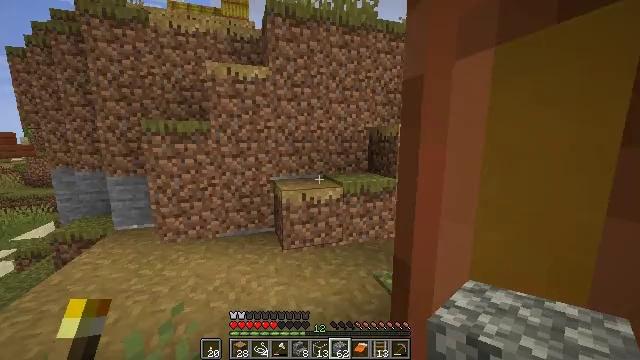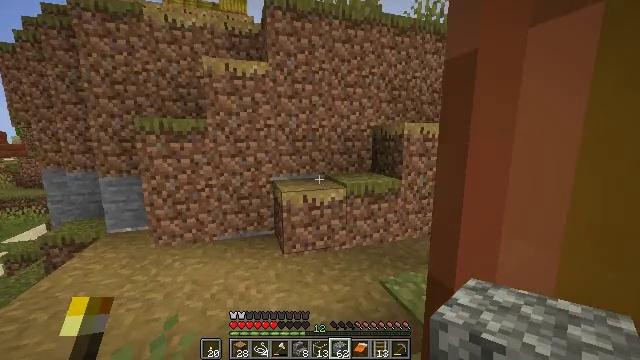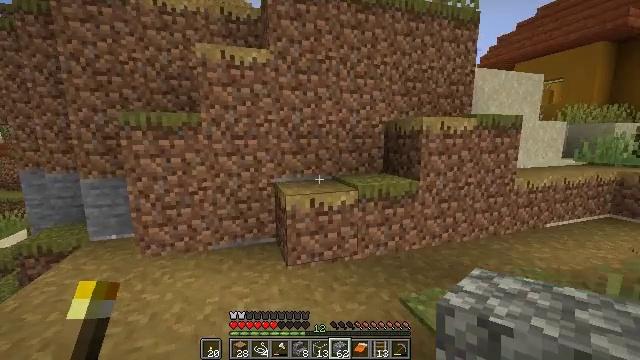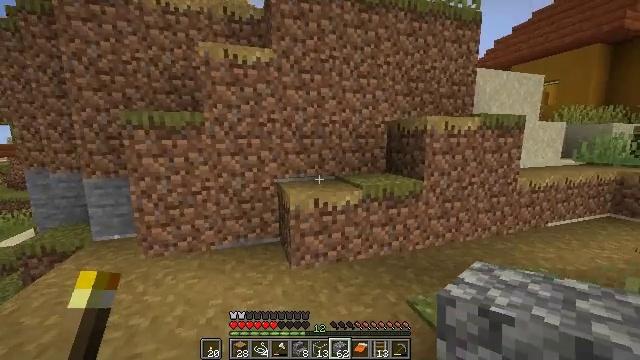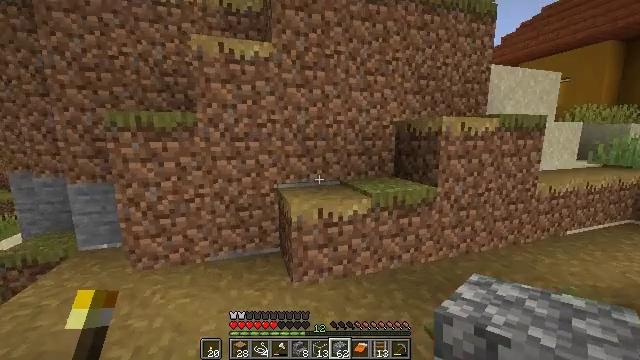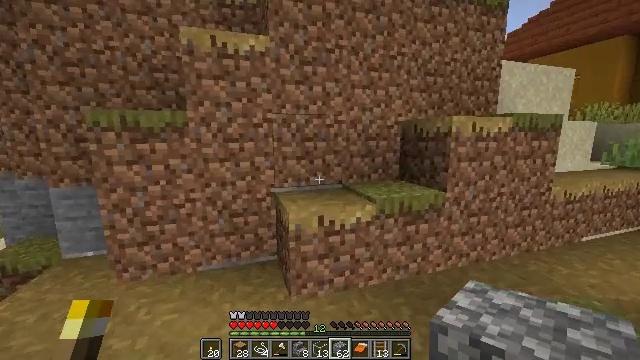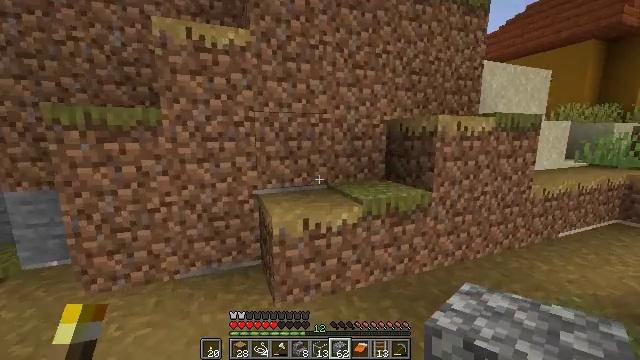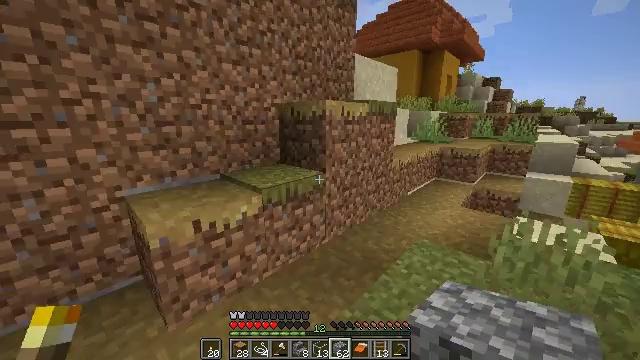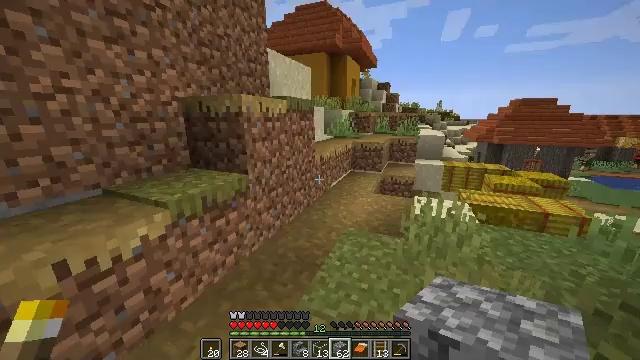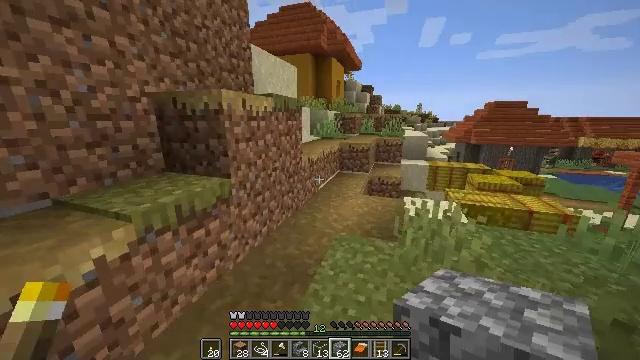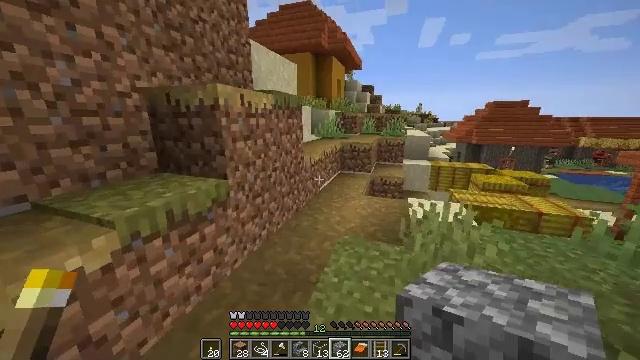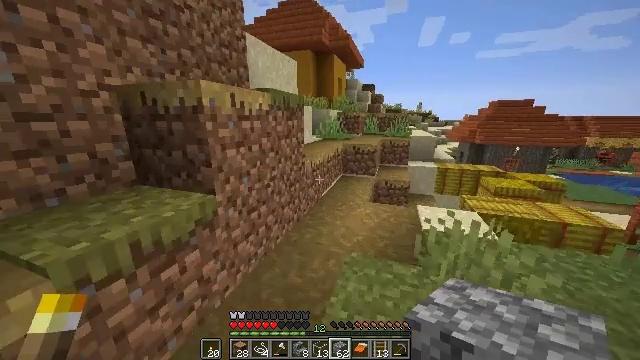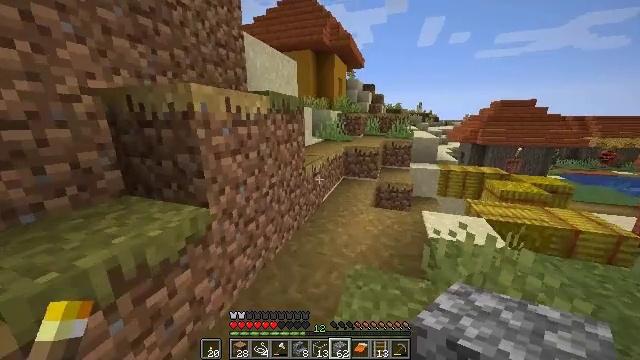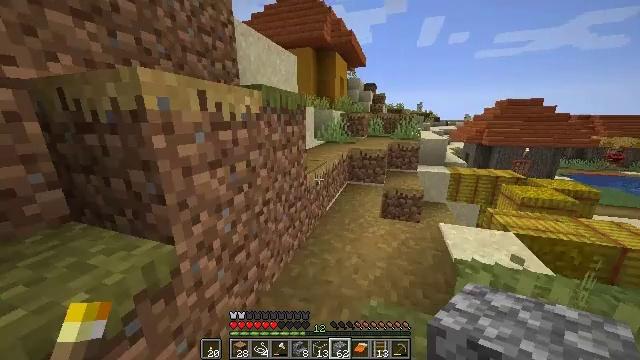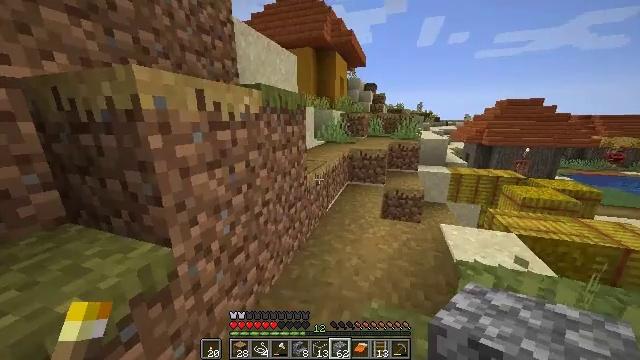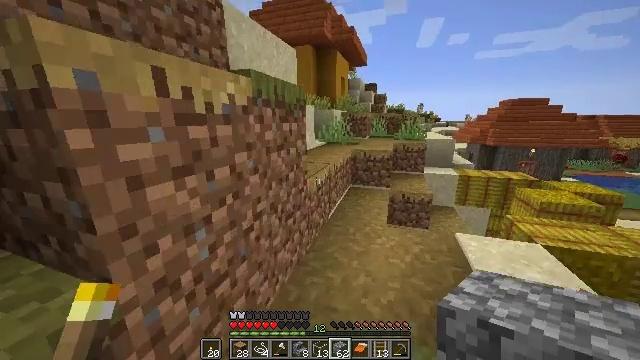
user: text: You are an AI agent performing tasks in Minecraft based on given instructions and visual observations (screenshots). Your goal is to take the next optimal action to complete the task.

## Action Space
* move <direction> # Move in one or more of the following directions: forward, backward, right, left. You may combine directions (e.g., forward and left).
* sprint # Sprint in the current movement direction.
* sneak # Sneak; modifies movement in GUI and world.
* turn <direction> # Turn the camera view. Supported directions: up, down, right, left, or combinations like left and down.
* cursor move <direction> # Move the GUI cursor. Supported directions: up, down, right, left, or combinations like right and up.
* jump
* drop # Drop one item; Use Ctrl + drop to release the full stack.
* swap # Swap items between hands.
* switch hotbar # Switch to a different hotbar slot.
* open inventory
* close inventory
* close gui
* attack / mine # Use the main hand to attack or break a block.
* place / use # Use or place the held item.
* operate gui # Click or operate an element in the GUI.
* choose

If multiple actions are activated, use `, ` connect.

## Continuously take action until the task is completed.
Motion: motion action
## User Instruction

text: Collect the orange bed by mining it.
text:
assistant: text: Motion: move forward, sprint
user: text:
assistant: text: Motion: move forward, sprint
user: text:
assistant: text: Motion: move forward
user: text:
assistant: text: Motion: move forward
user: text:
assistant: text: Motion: move forward, sprint
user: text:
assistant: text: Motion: move forward, sprint, turn right
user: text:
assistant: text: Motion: move forward, sprint, turn right and down
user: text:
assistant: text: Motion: move forward, turn right
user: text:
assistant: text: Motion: move forward, turn right
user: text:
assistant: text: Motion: move forward
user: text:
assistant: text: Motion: move forward
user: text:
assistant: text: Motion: move forward
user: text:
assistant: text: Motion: move forward
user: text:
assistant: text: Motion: move forward
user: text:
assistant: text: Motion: move forward
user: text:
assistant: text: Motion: move forward, jump
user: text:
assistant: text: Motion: move forward, jump
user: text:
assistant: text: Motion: move forward, turn right and down, jump
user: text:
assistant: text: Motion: move forward, turn right and down, jump
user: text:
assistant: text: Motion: move forward, turn right and down, jump
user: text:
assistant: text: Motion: move forward, turn right, jump
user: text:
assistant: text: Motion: move forward, jump
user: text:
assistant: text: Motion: move forward, jump
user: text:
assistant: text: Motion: move forward, jump
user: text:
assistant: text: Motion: move forward, sprint, jump
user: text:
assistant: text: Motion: move forward, sprint, jump
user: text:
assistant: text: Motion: move forward, sprint, jump
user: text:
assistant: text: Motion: move forward, sprint, jump
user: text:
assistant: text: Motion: move forward, jump
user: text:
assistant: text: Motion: move forward, jump